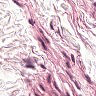
Metastatic tissue present: no